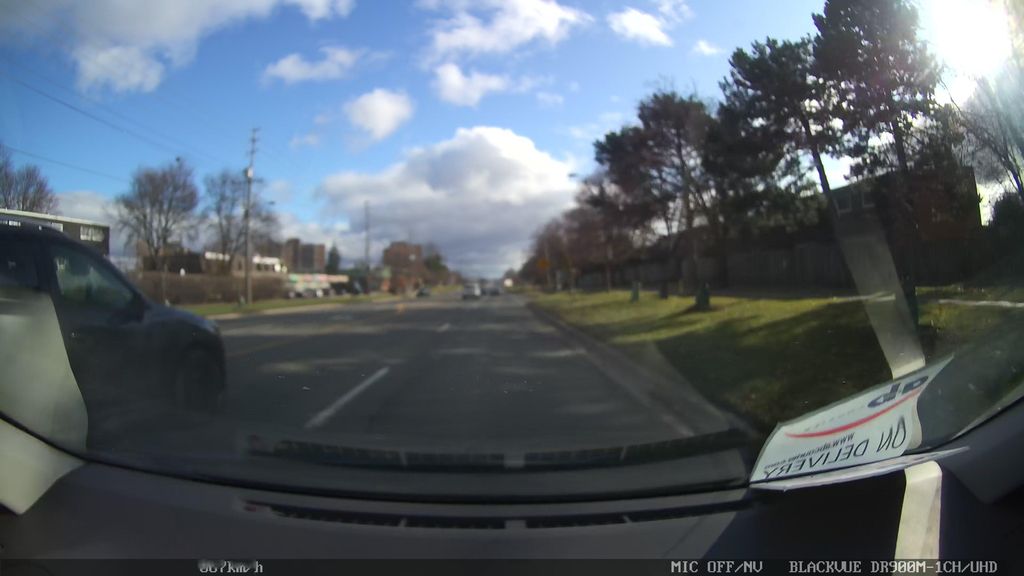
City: toronto